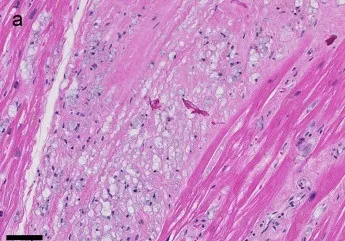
Autopsy findings (H&E). . Infiltrates of histiocytes with the bluish vacuoles characteristic of PVP in all organs. (a) Myocardium: Interstitial fibrosis and histiocytic infiltrates. Scale bar 50 mum.
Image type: pathology (h&e)